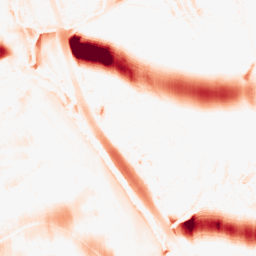
Category: morphological
Decomposition family: morphological_ellipse
Decomposition parameters: operation: opening
width: 50
height: 20
Upsampling method: bilinear
Upsampling parameters: scale: 2
Upsampling scale: 2